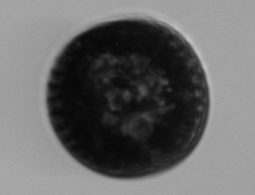
Label: Coscinodiscus